【题型】解答题　【知识点】解析几何　【难度】medium
已知椭圆 $\Gamma$: $\dfrac{x^2}{a^2} + \dfrac{y^2}{b^2} = 1$ ($a > b > 0$) 的左焦点为 $F$，左、右顶点分别为 $A$，$B$，上顶点为 $P$.

(1) 若 $\triangle PFB$ 为直角三角形，求 $\Gamma$ 的离心率；

(2) 若 $a=2$，$b=1$，点 $Q$，$Q'$ 是椭圆 $\Gamma$ 上不同两点，试判断“$|PQ|=|PQ'|$”是“$Q$，$Q'$ 关于 $y$ 轴对称”的什么条件？并说明理由；

(3) 若 $a=2$，$b=\sqrt{3}$，点 $T$ 为直线 $x=4$ 上的动点，直线 $TA$，$TB$ 分别交椭圆 $\Gamma$ 于 $C$，$D$ 两点，试问 $\triangle FCD$ 的周长是否为定值？请说明理由.
【解答】
【答案】(1) $\boldsymbol{\dfrac{\sqrt{5}-1}{2}}$

(2) 必要不充分条件，理由见解析

(3) 是，理由见解析

\vspace{0.5em}
【知识点】椭圆中的直线过定点问题、求椭圆的离心率或离心率的取值范围、椭圆的对称性

\vspace{0.5em}
【分析】（1）利用 $\triangle PFB$ 为直角三角形得到 $\overrightarrow{PF} \cdot \overrightarrow{PB} = 0$，转化为 $ac = b^2 = a^2 - c^2$ 即可得 $e = \dfrac{c}{a} = \dfrac{\sqrt{5}-1}{2}$。

（2）根据椭圆的对称性可证必要性，又反例可知不满足充分性。

（3）先证直线 $CD$ 过椭圆的右焦点，可得 $\triangle FCD$ 的周长为 $4a = 8$。

\vspace{0.5em}
【详解】（1）

如图 $F(-c,0)$，$P(0,b)$，$B(a,0)$，
\[
\overrightarrow{PF} = (-c,-b),\quad \overrightarrow{PB} = (a,-b),
\]
由题意 $\overrightarrow{PF} \cdot \overrightarrow{PB} = 0$，即 $ac = b^2 = a^2 - c^2$，故 $e = 1 - e^2$，

解得离心率 $e = \dfrac{\sqrt{5}-1}{2}$。

（2）必要不充分条件。

必要性：根据椭圆的对称性可知，当 $Q$，$Q'$ 关于 $y$ 轴对称时，$|PQ| = |PQ'|$ 成立；

充分性：椭圆方程为 $\dfrac{x^2}{4} + y^2 = 1$，设 $Q(x,y)$，
\[
|PQ|^2 = x^2 + (y-1)^2 = -3y^2 - 2y + 5,
\]
在 $(-1,1)$ 上不单调，

所以可举反例：分别取 $y_1 = 0$，$y_2 = -\dfrac{2}{3}$，

即 $Q(2,0)$，$Q'\left(\dfrac{2\sqrt{5}}{3}, -\dfrac{2}{3}\right)$，

使得 $|PQ| = |PQ'| = \sqrt{5}$，但 $Q$，$Q'$ 不关于 $y$ 轴对称。

（3）

由题意，$A(-2,0)$，$B(2,0)$，椭圆方程为 $\dfrac{x^2}{4} + \dfrac{y^2}{3} = 1$，

设 $T(4,t)$，则直线 $AT$ 的斜率为 $\dfrac{t}{4 - (-2)} = \dfrac{t}{6}$，方程为：$y = \dfrac{t}{6}(x + 2)$，

联立椭圆方程得 $(27 + t^2)x^2 + 4t^2x + 4t^2 - 108 = 0$，

\[
x_A + x_C = -\dfrac{4t^2}{27 + t^2}, \quad \text{故 } x_C = \dfrac{54 - 2t^2}{27 + t^2},
\]
代入 $y = \dfrac{t}{6}(x + 2)$ 得 $y_C = \dfrac{18t}{27 + t^2}$，

所以 $C\left(\dfrac{54 - 2t^2}{27 + t^2}, \dfrac{18t}{27 + t^2}\right)$，

同理直线 $BT$ 的方程为：$y = \dfrac{t}{2}(x - 2)$，

联立椭圆方程得 $(3 + t^2)x^2 - 4t^2x + 4t^2 - 12 = 0$，

\[
x_B + x_D = \dfrac{4t^2}{3 + t^2}, \quad \text{故 } x_D = \dfrac{2t^2 - 6}{3 + t^2},
\]
代入 $y = \dfrac{t}{2}(x - 2)$ 得 $y_D = \dfrac{-6t}{3 + t^2}$，

所以 $D\left(\dfrac{2t^2 - 6}{3 + t^2}, \dfrac{-6t}{3 + t^2}\right)$，

所以
\[
k_{CD} = \frac{\dfrac{18t}{27 + t^2} - \dfrac{-6t}{3 + t^2}}{\dfrac{54 - 2t^2}{27 + t^2} - \dfrac{2t^2 - 6}{3 + t^2}}
= \frac{24t(t^2 + 9)}{4(81 - t^4)} = \frac{6t}{9 - t^2},
\]

$CD$ 直线方程为
\[
y - \frac{-6t}{3 + t^2} = \frac{6t}{9 - t^2}\left(x - \frac{2t^2 - 6}{3 + t^2}\right),
\]

令 $y = 0$，可得 $x = 1$，即直线 $CD$ 恒过椭圆的右焦点。

所以 $\triangle FCD$ 的周长为定值 $4a = 8$。

\vspace{0.5em}
【点睛】方法点睛：利用韦达定理法解决直线与圆锥曲线相交问题的基本步骤如下：

（1）设直线方程，设交点坐标为 $(x_1,y_1),(x_2,y_2)$；

（2）联立直线与圆锥曲线的方程，得到关于 $x$（或 $y$）的一元二次方程，必要时计算 $\Delta$；

（3）列出韦达定理；

（4）将所求问题或题中的关系转化为 $x_1 + x_2$、$x_1x_2$（或 $y_1 + y_2$、$y_1y_2$）的形式；

（5）代入韦达定理求解。

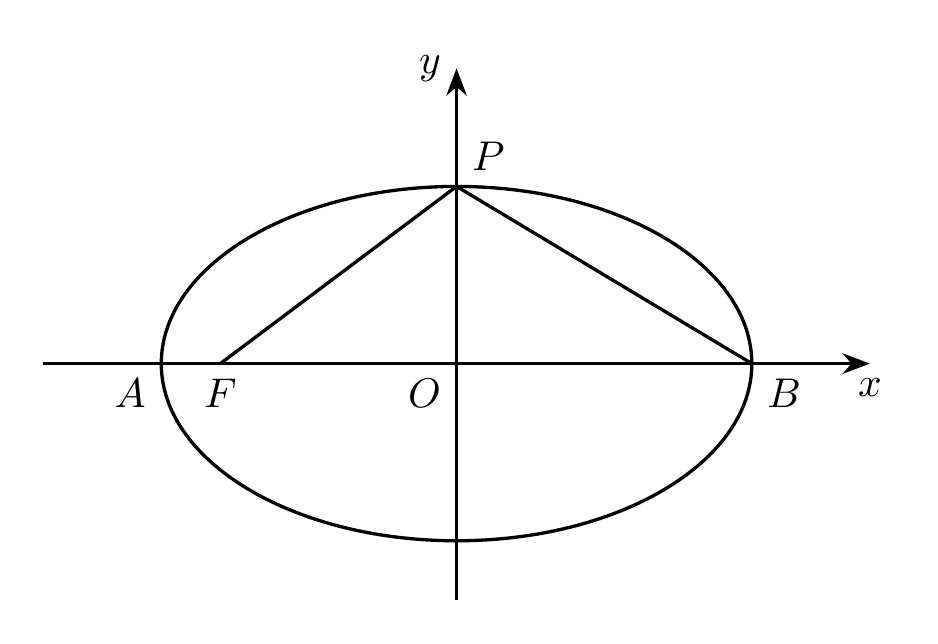
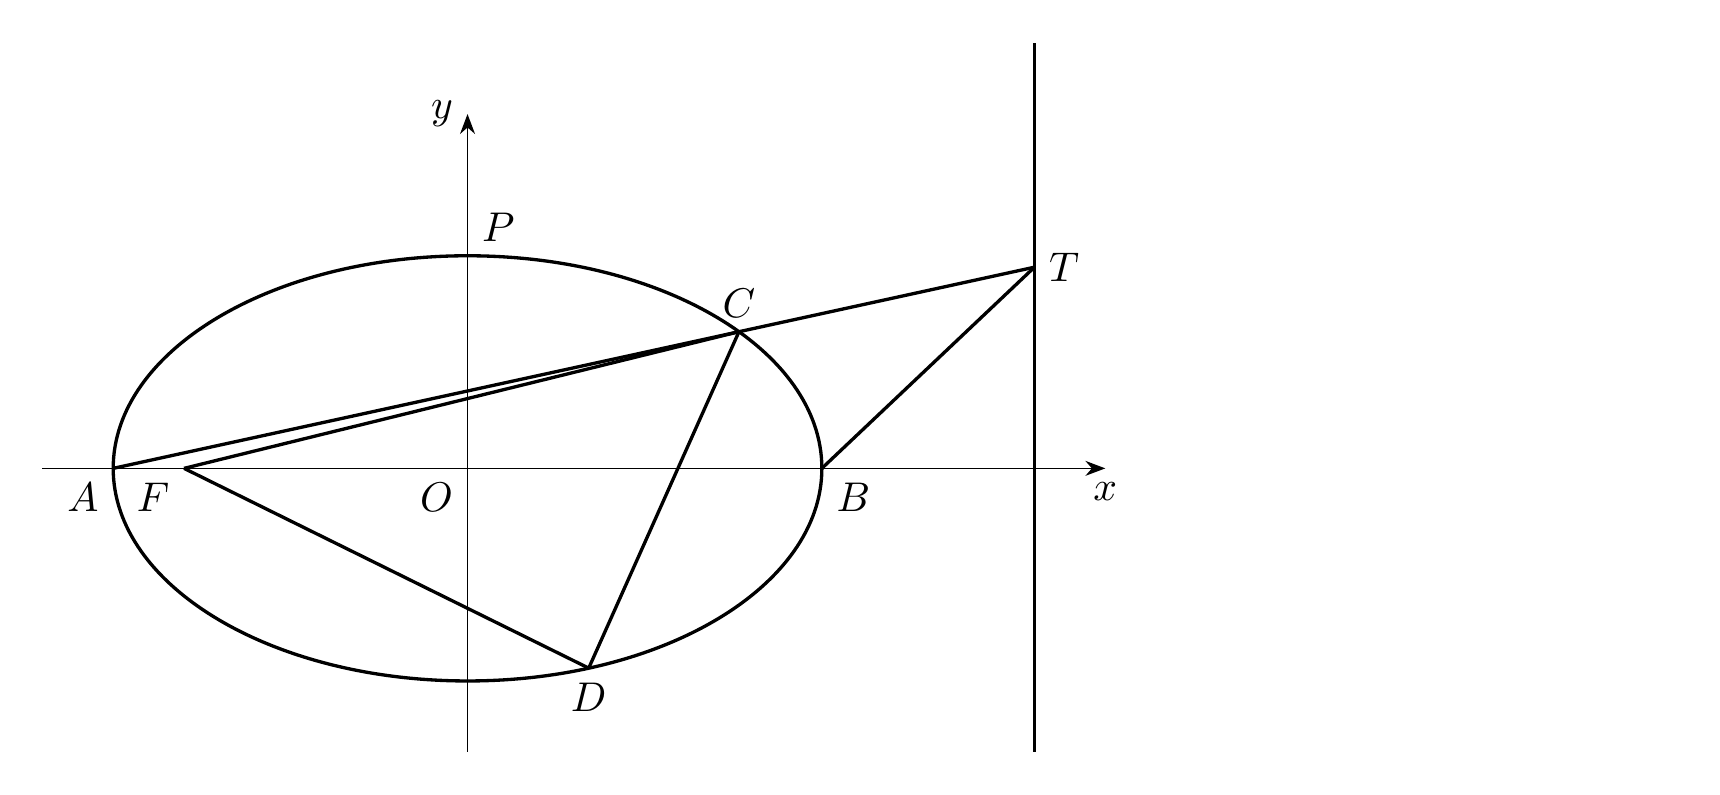